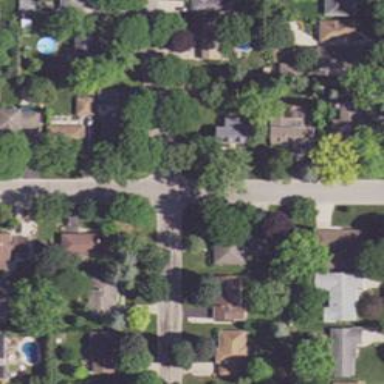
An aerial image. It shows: Neighborhood.